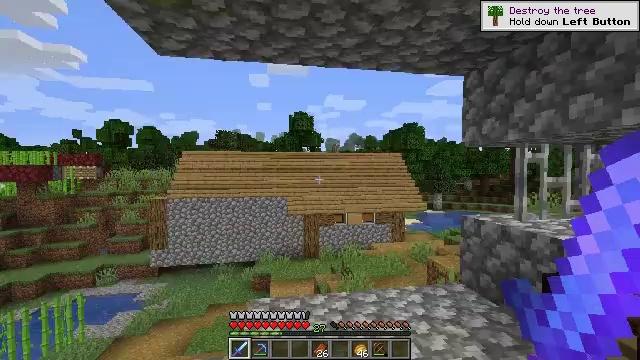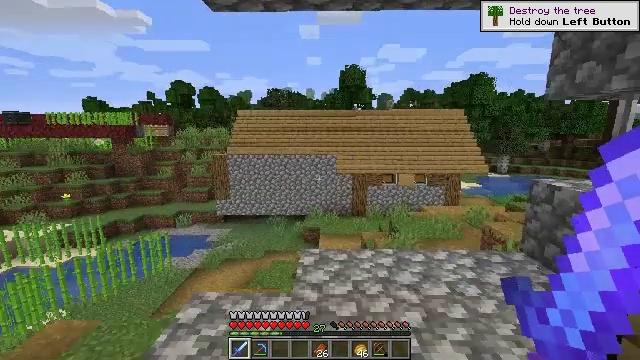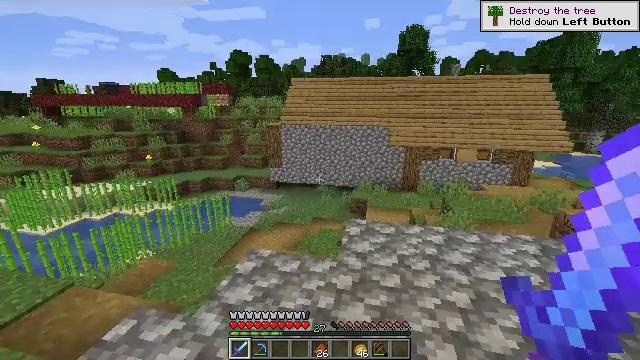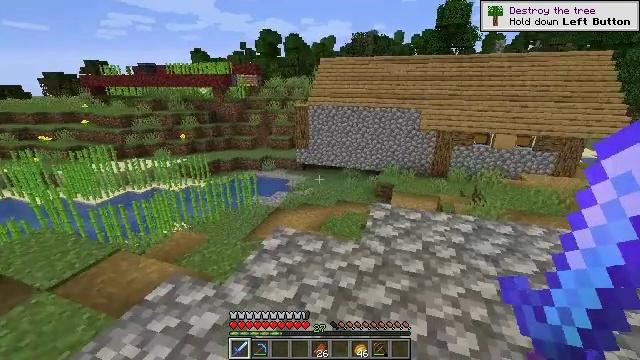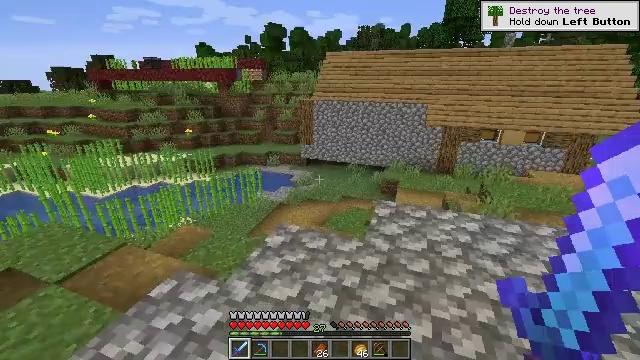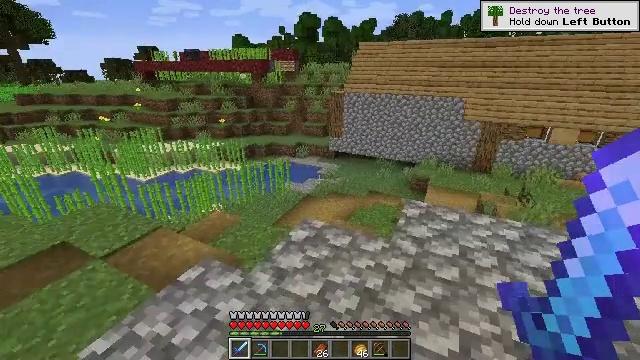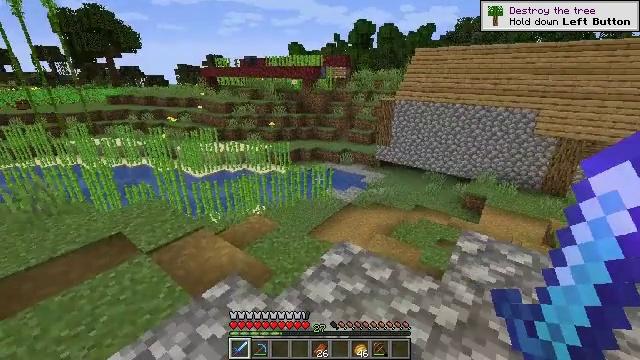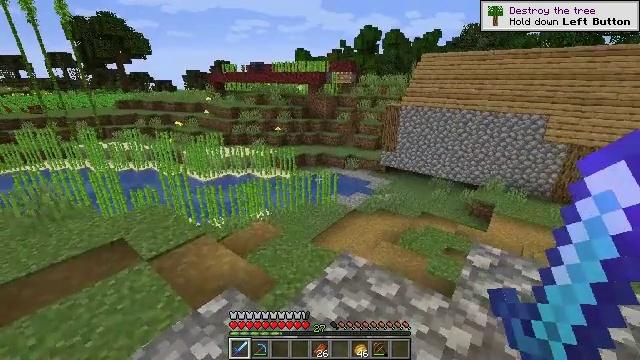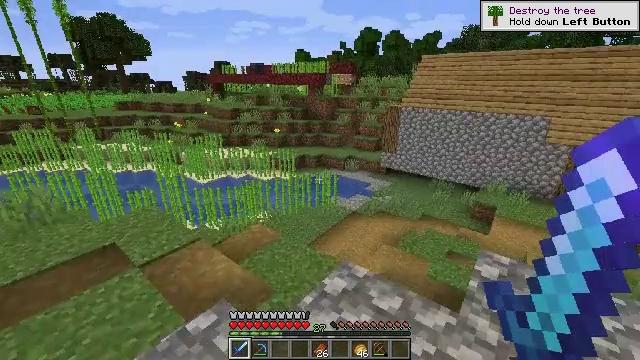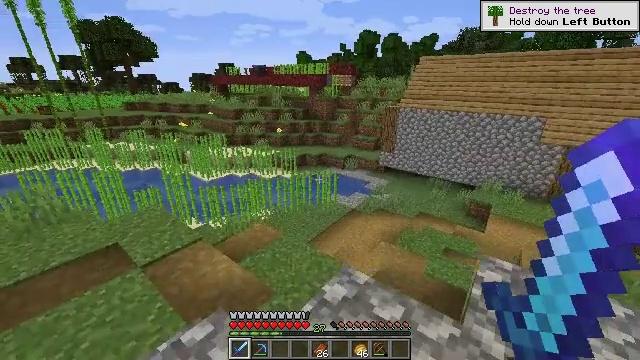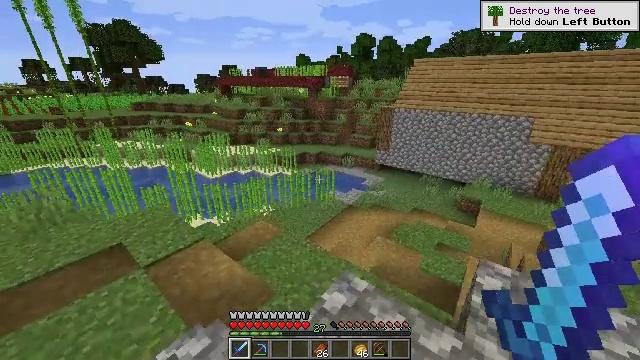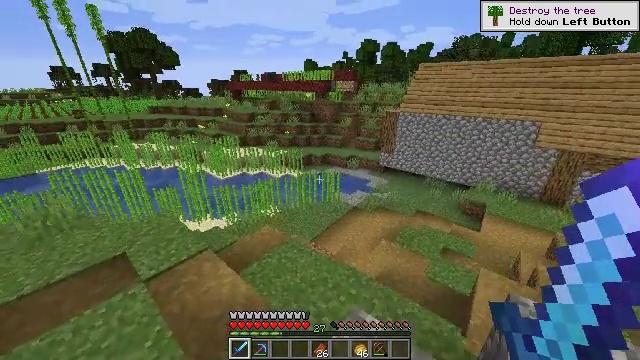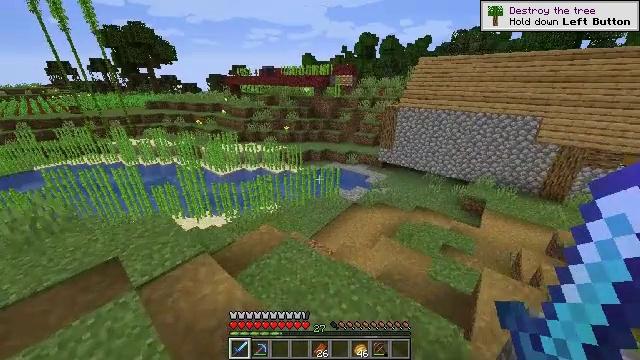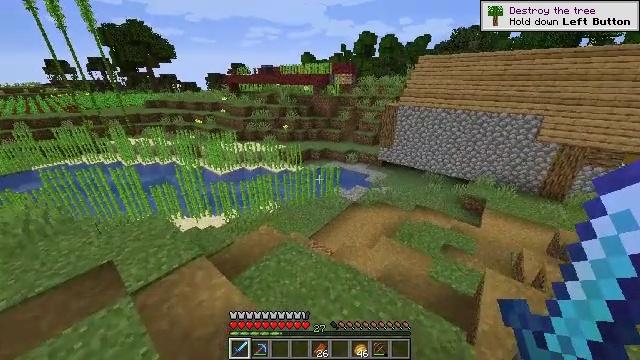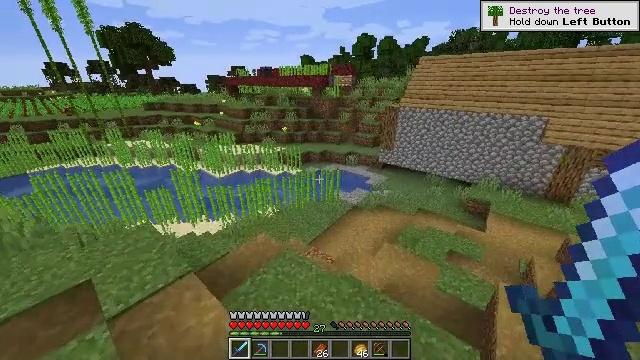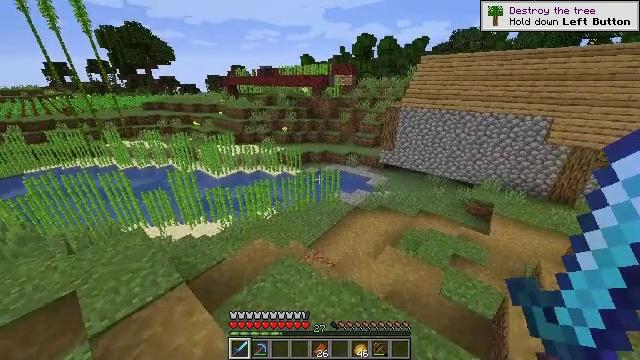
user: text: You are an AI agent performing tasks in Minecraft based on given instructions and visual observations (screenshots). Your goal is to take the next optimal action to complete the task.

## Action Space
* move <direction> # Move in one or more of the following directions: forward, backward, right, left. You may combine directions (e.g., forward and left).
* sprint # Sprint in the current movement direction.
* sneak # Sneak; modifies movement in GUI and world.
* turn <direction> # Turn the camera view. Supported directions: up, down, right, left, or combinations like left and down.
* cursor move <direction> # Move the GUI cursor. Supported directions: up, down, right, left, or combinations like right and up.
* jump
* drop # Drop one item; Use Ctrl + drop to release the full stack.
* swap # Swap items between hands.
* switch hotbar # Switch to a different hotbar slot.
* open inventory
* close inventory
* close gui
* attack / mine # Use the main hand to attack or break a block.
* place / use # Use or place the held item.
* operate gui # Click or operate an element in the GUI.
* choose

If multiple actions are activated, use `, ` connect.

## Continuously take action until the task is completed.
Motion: motion action
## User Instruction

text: Gather sugar cane for crafting.
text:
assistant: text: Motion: turn left and down
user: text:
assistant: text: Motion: turn left and down
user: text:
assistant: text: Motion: turn left and down
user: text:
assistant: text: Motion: move forward, turn left and down
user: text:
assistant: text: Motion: move forward, turn left and down
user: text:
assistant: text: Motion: move forward, turn left and up
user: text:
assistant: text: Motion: turn left and up
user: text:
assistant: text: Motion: move forward
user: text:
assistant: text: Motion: move forward
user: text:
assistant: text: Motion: move forward
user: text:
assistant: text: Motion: move forward, turn left
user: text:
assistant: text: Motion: move forward, turn down
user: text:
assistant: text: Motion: move forward
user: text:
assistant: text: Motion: move forward
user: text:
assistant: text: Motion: move forward
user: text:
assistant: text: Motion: move forward
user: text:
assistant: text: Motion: move forward
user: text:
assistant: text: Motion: move forward
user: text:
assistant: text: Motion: move forward
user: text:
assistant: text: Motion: move forward
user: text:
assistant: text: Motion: move forward and move right
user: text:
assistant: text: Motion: move forward and move right
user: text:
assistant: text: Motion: move forward and move right
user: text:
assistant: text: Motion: move forward and move right, turn left
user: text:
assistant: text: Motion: move forward and move right, turn left
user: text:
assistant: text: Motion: move forward and move right
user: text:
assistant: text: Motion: move forward and move right
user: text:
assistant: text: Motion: move forward and move right
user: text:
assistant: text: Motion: move forward and move right
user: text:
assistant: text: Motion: move forward and move right